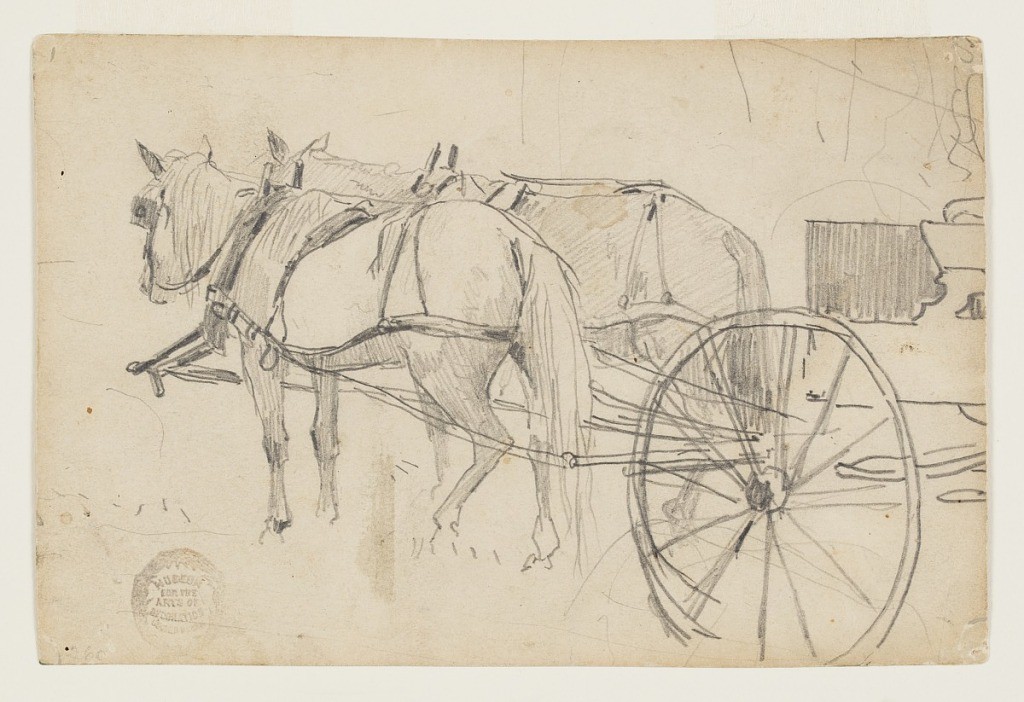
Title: Horses and Wagon (The Picnic Excursion)
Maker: Winslow Homer, American, 1836–1910
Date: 1868
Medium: Graphite on off-white wove paper
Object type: Drawing
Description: Recto: Horizontal view of two horses harnessed to a wagon, a portion of which is shown at the right.

Verso: Slight horizontal sketch of people at a fireside.